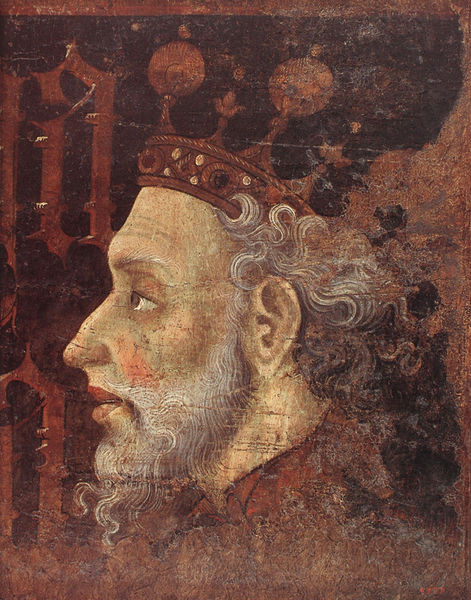
Titel: Alfons IV el Magnànim/ Alfonso IV der Großmütige
Künstler: Jaume Mateau
Institution: Barcelona, Museu Nacional d’Art de Catalunya (Bereich 29)
Schlagwörter: gemälde, mann, braun, grau, haar, mund, nase, ohr, profil, schmuck, schwarz, stirn, blick, rot, alt, bart, augen, falten, gesicht, kragen, bildnis, hals, portrait, porträt, auge, haare, krone, lippen, locken, rouge, schrift, wangen, nacken, könig, detail, inschrift, seitenansicht, tor, buchstabe, backenbart, stirnfalten, kugel, edelstein, herscher, rote lippen, regent, grauhaarig, gelockt, prifil, aaa, a, 1, aa, aaaaaaaaaaaaaa